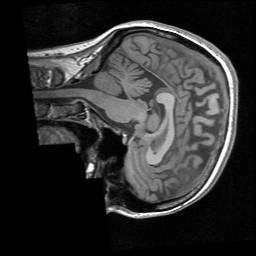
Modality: T1w
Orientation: sagittal
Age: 31
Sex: female
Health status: healthy